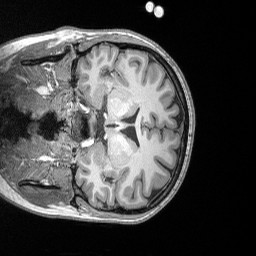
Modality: T1w
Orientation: coronal
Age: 27
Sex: female
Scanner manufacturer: siemens
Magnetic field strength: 3 T
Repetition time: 2.53 s
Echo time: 0.00164 s